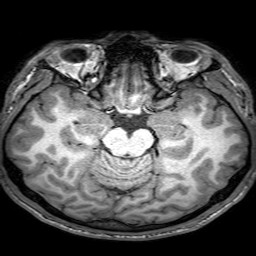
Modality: T1w
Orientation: coronal
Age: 21
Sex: male
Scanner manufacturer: philips
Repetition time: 0.008996 s
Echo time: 0.0046 s